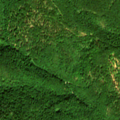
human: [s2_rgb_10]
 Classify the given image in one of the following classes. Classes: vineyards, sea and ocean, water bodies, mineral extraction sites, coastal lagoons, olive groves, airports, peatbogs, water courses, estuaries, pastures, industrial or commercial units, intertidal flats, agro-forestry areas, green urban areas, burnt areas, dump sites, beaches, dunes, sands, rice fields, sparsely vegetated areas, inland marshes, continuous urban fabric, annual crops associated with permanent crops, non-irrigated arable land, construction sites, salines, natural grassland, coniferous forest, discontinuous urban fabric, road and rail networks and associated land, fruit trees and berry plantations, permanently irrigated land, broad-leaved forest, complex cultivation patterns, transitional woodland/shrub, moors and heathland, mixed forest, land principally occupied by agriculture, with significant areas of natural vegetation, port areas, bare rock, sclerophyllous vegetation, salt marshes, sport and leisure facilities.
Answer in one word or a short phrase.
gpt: broad-leaved forest